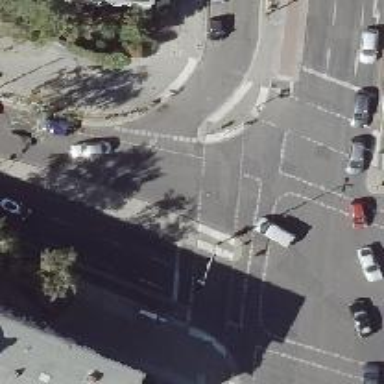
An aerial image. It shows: Crossing with traffic signals.